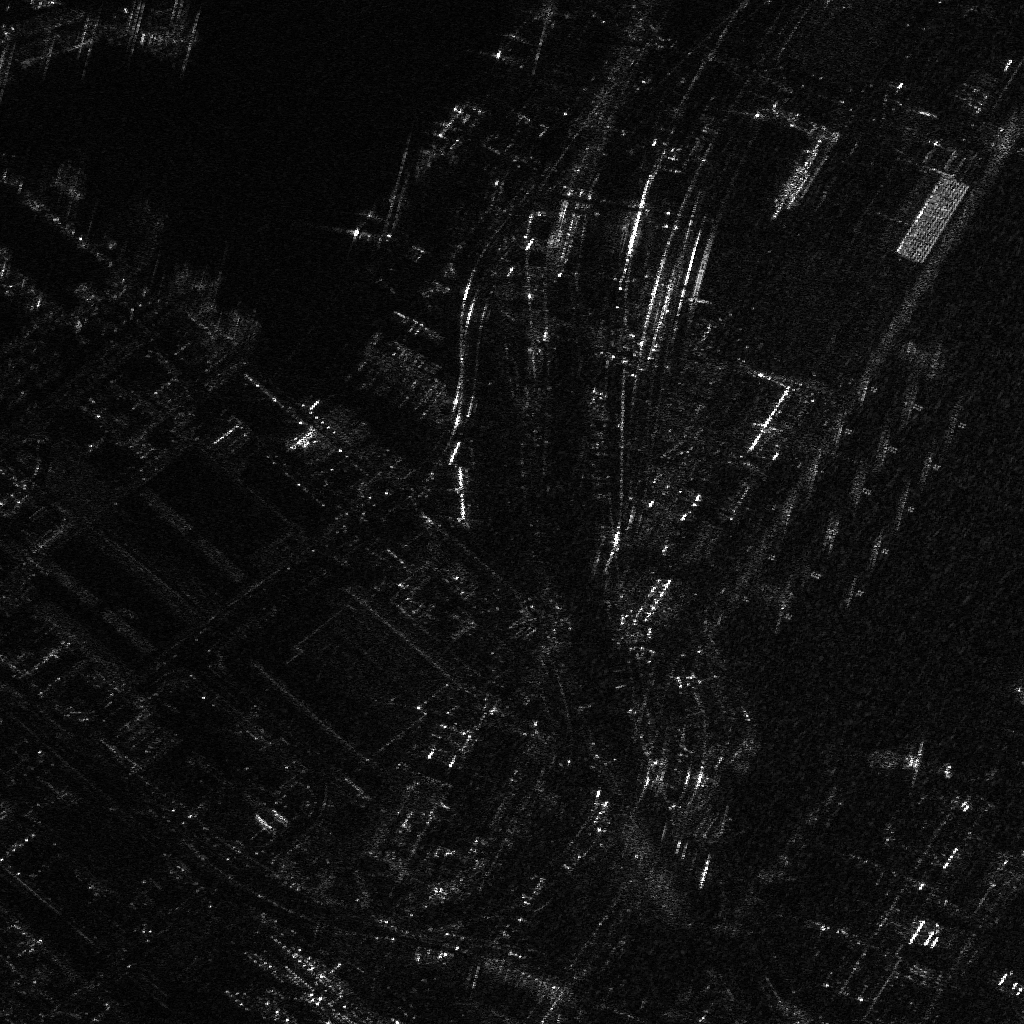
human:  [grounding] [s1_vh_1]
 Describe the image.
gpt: In the satellite image, there is  <ref>2 medium dredger </ref> <box>[[41, 9, 45, 18, 41], [49, -1, 53, 7, 41]]</box> located at top,  <ref>2 small container </ref> <box>[[2, 4, 3, 7, 79], [7, 2, 8, 5, 79]]</box> located at top left.